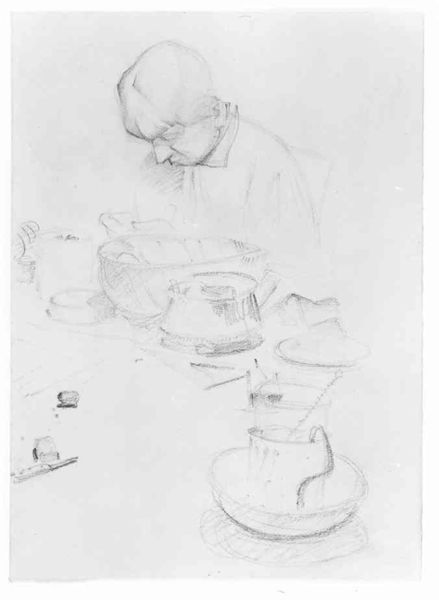
Titel: Frau am Tisch (Frau Editha Kanoldt)
Künstler: Alexander Kanoldt
Standort: Karlsruhe
Institution: Staatliche Kunsthalle Karlsruhe
Schlagwörter: blau, dunkel, hand, himmel, kopf, mann, schatten, schlaf, weiß, impressionismus, sitzen, frau, frisur, getränk, glas, grau, haar, hell, kleid, licht, mund, nase, ohr, profil, schwarz, skizze, stuhl, tisch, zeichnung, blick, dame, obst, expressionismus, hochformat, alt, hemd, jacke, trinken, blass, gesicht, kleidung, kragen, mensch, messer, rahmen, schale, schüssel, sehen, silber, teller, tot, trauer, bild, portrait, porträt, schauen, auge, figur, haare, interieur, sitzend, mutter, blatt, gebeugt, lippen, ohren, schultern, traurig, arbeit, henkel, kanne, kohl, krug, schalen, stilleben, vase, deutschland, topf, papier, schlafen, lehne, studie, backen, körbe, grafik, graphik, farblos, rand, essen, löffel, tafel, kaffee, handarbeit, stuhllehne, korb, brot, tasse, esstisch, tee, gesenkt, junge, nachdenklich, wange, geneigt, unten, birne, töpfe, becher, waage, kabel, kohle, kontur, popo, milch, brett, geschirr, druck, schraffur, schwarz weiß, radierung, strich, waffe, kopfneigung, bäcker, schraffiert, bleistift, speisen, hausfrau, gebet, entwurf, mahl, mahlzeit, stift, schemenhaft, geometrisch, tassen, utensilien, küche, köchin, werkzeug, eiss, besteck, kartoffeln, fabel, frrau, müde, gebückt, frühstück, leicht, suppe, kochen, greisin, käse, schüsseln, kaffe, hausarbeit, zeichnun, napf, unfertig, untersetzer, skizzen, putzfrau, gefäße, alte frau, schraffierung, behälter, draht, koch, rühren, neigung, gabel, objekte, chemie, kessel, herd, töpfern, gegenstände, riss, eier, konzept, lebensmittel, experiment, putzen, schälen, speise, arbeitend, strohhalm, brotkorb, geräte, kollwitz, kanoldt, schussel, thermometer, nahrungsmittel, chemiker, blick nach unten, zubereiten, kaffetasse, stuhel, teig, zutaten, messbecher, küchenarbeit, zubereitung, gesenkter kopf, käthe, taasse, schattenhaft, er, 19. jahrhundert, 20. jahrhundert, 1900, 1920, 1910, zu, skizzze, kpchen, karblos, besonnen, kuechentisch, genestände, topg, grühstück, chemikeer, tischsezen, schü, teeglas, schauen+, sinkender kopf, stidoe, ausarbeit, arbeitende person, algt